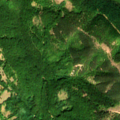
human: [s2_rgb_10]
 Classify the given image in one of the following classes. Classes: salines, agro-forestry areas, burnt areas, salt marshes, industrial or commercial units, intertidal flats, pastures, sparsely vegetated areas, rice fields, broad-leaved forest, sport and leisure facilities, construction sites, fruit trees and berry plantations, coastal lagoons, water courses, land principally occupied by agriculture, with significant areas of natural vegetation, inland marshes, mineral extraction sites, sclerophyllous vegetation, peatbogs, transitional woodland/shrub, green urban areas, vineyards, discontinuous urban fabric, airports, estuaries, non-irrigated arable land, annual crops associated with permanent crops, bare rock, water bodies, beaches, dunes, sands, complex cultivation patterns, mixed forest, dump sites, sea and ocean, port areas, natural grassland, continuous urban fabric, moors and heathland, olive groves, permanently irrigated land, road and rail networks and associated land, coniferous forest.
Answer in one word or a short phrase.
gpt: broad-leaved forest, mixed forest, transitional woodland/shrub